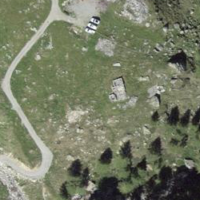
EUNIS habitat code: 26
Species observed at this site:
Arnica montana